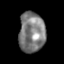
Tissue: lung
Cell type: Others
Senescence score: 0.1836
Nuclear area (px): 1028
Mean DAPI intensity: 125.528